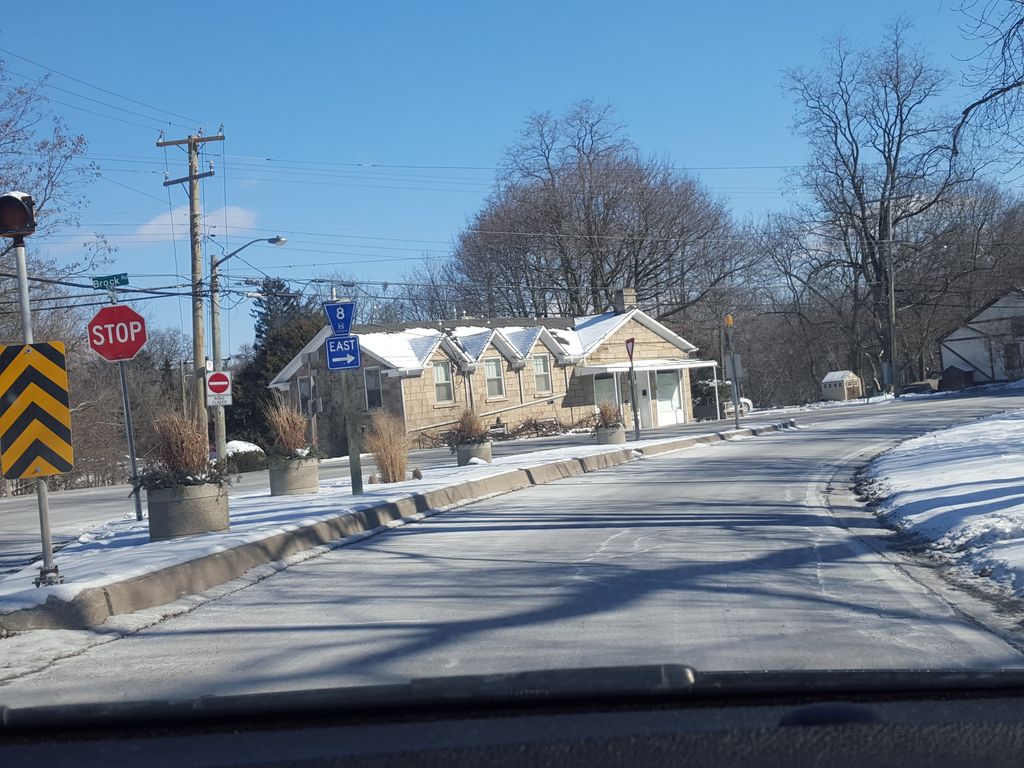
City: hamilton